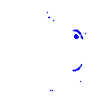
Particle: kaon